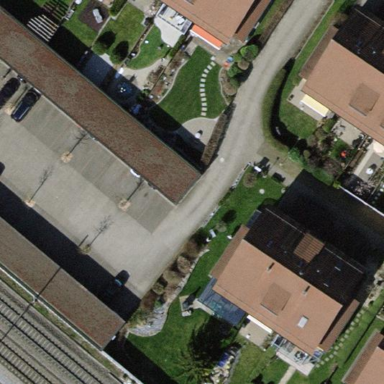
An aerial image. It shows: Group of garages.